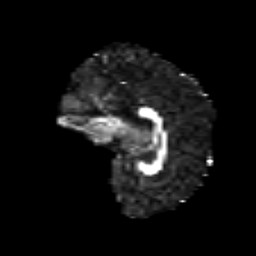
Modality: FA
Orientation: sagittal
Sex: male
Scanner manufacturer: siemens
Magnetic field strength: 3 T
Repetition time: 5 s
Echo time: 0.071 s